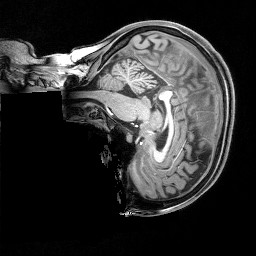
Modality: T1w
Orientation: sagittal
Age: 29
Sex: female
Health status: healthy